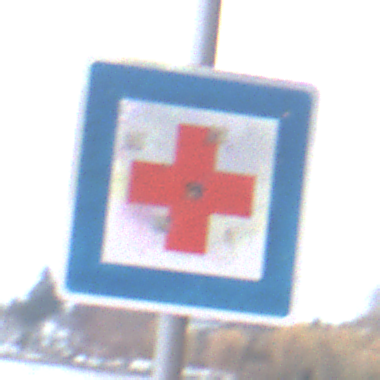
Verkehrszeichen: ErsteHilfe
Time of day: MorningAfternoon
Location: Outdoor (Nature)
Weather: Overcast
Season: NotSpecified
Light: Natural